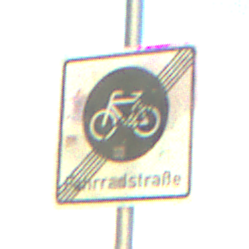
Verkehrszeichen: EndeFahrradstrasse
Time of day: SunriseSunset
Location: Outdoor (Nature)
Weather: PartlyCloudy
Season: NotSpecified
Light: Natural